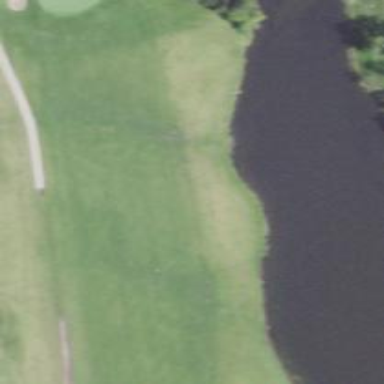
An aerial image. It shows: Rough area in golf course.